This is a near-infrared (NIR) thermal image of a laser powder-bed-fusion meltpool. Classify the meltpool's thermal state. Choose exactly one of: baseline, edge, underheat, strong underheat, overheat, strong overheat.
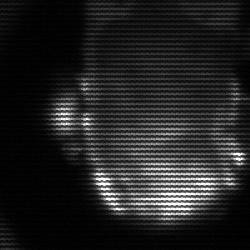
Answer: baseline